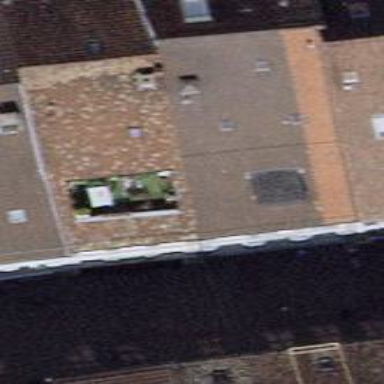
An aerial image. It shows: Gabled roof across building with apartments.